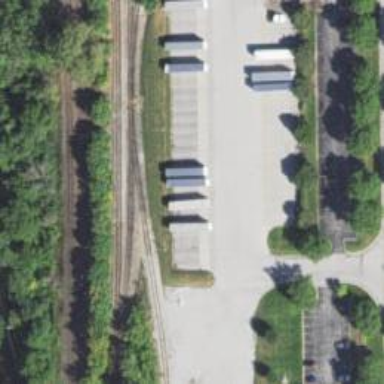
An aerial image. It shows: Rail spur service.